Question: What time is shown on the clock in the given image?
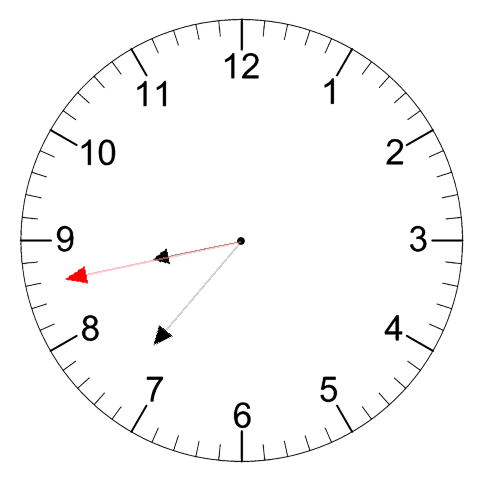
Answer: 08:36:43